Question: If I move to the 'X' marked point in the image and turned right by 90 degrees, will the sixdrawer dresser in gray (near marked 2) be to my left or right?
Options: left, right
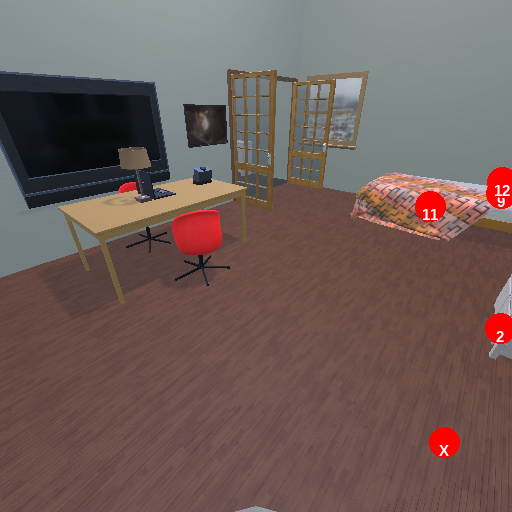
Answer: left